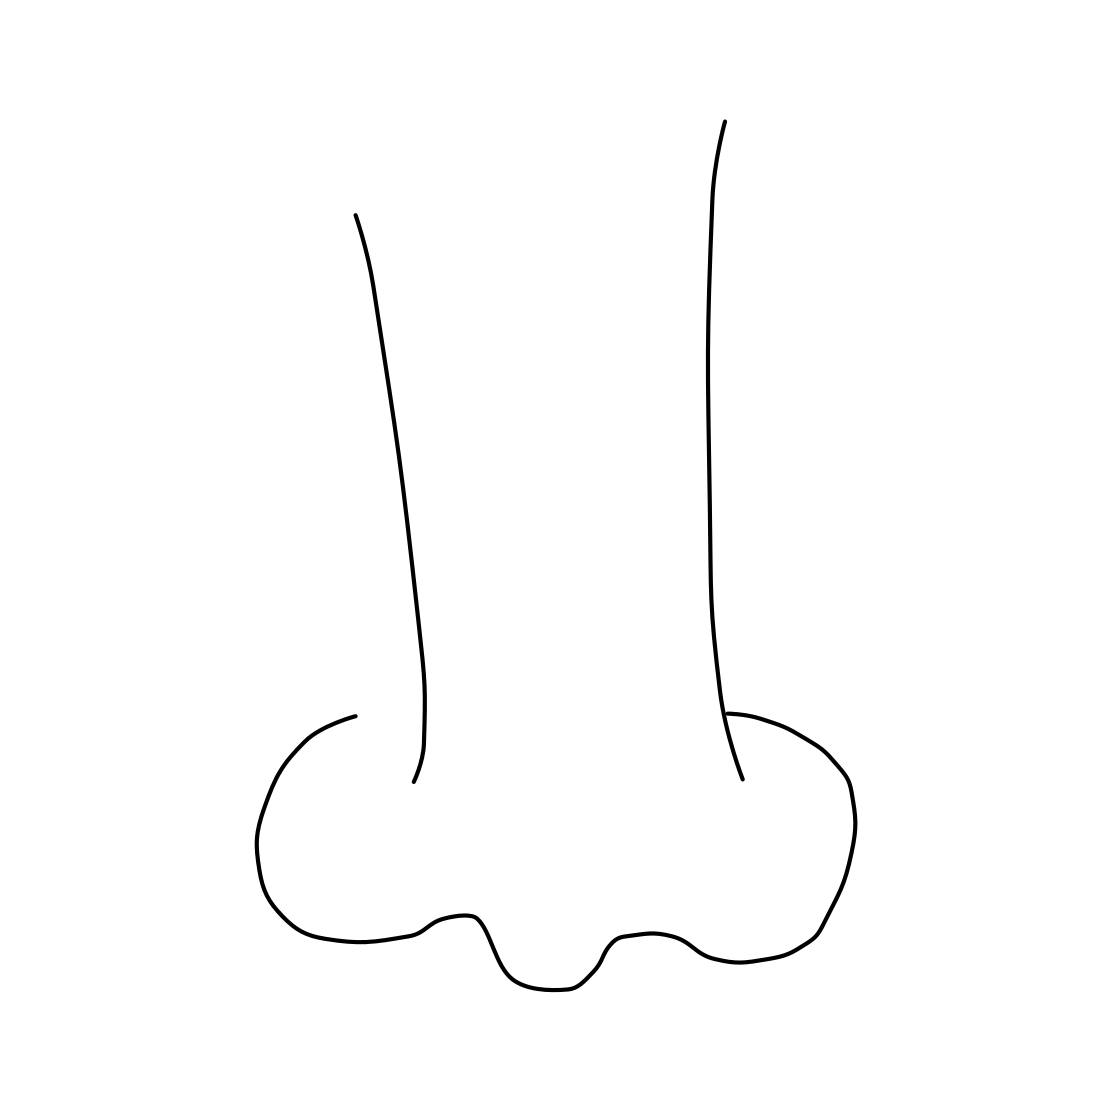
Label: nose